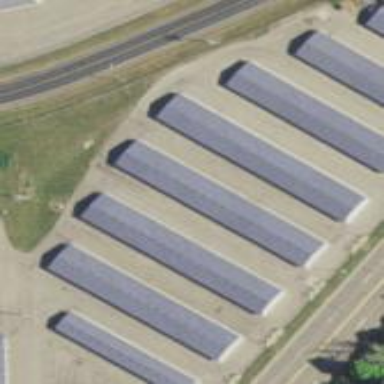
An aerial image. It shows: Group of garages.